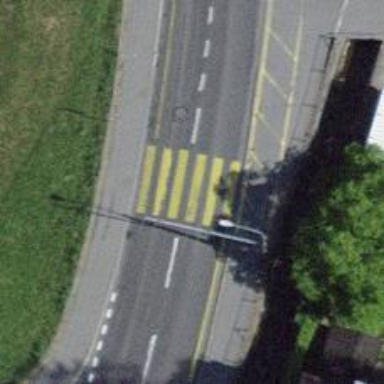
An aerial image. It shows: Uncontrolled zebra crossing with notable zebra markings.